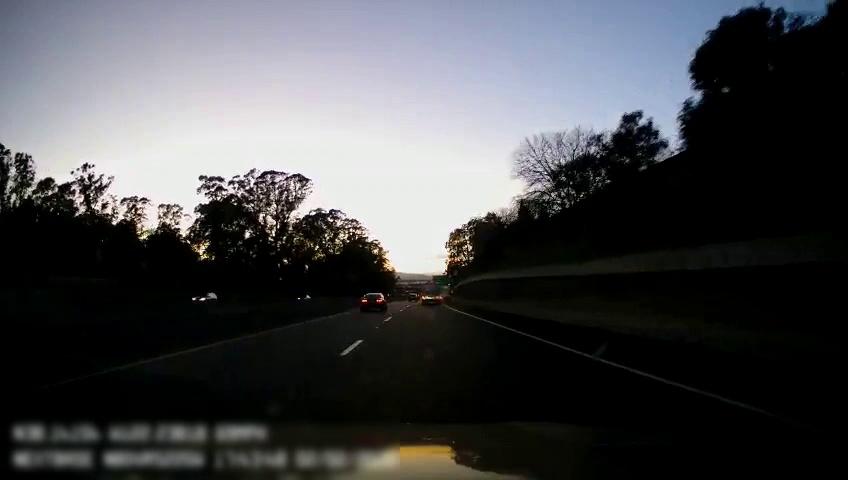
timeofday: Dusk/Dawn/Twilight
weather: Sunny
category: Drivable Space
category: Vehicles | Car
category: Vehicles | Car
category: Vehicles | Other LV
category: Vehicles | SUV
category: Vehicles | Car
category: Lanes | Alternate Lane
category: Lanes | Alternate Lane
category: Lanes | Alternate Lane
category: Traffic | Signs